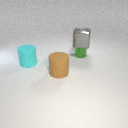
large gray metal cube above small green metal cylinder